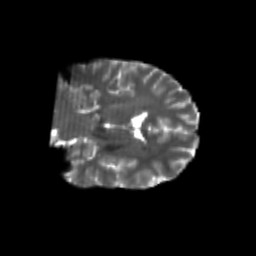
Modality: T2w
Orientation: coronal
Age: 24
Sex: male
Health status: healthy
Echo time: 0.074 s